Question: I am having some performance issues with Core Data and I was hoping someone could give me some tips on how to improve it. When calling 'save:' for my 'NSManagedObjectContext', I am experiencing save times of over 1 second for a single entity. I am performing the save on the main thread, so it is locking up the GUI during that time, which is unacceptable. Here is my code that is doing the save; this code is initiated after modifying a 'description' field for a 'WTSRecord':
'''
- (void)saveRecord:(WTSRecord *)record
success:(void (^)(WTSRecord *record))success
failure:(void (^)(NSError *error))failure {
DDLogVerbose(@"saveRecord: %@", record.objectID);
if (record.recordId != nil) {
//mark this record as a pending modify if it has a database id
record.pendingModify = [NSNumber numberWithBool:YES];
}
NSError *error;
NSManagedObjectContext *context = record.managedObjectContext;
NSTimeInterval startTime = [[NSDate date] timeIntervalSince1970];
if (![context saveToPersistentStore:&error]) {
failure(error);
} else {
NSLog(@"time to persist record: %f", ([[NSDate date] timeIntervalSince1970] - startTime));
...do other stuff here...
}
}
'''
I turned on SQL debug, and Core Data is just updating one record and doesn't appear to be doing anything out of the ordinary:
'''
2014-08-13 11:25:32.528 Identify[5395:60b] CoreData: sql: BEGIN EXCLUSIVE
2014-08-13 11:25:32.530 Identify[5395:60b] CoreData: sql: UPDATE ZWTSRECORD SET ZDESC = ?, Z_OPT = ? WHERE Z_PK = ? AND Z_OPT = ?
2014-08-13 11:25:32.531 Identify[5395:60b] CoreData: details: SQLite bind[0] = "ffffffffffffuuuuiiiiuu"
2014-08-13 11:25:32.532 Identify[5395:60b] CoreData: details: SQLite bind[1] = (int64)48
2014-08-13 11:25:32.533 Identify[5395:60b] CoreData: details: SQLite bind[2] = (int64)306
2014-08-13 11:25:32.534 Identify[5395:60b] CoreData: details: SQLite bind[3] = (int64)47
2014-08-13 11:25:32.535 Identify[5395:60b] CoreData: sql: COMMIT
2014-08-13 11:25:32.538 Identify[5395:60b] time to persist record: 1.376321
'''
This seems like a very simple update and really shouldn't take that long. There are around 40 'WTSRecord's in the sqllite database in this scenario. If I delete the sqllite store and am just modifying one 'WTSRecord', the time to persist is less than a 1/20th of a second.
I saw <URL> on cocoanetics about asynchronous saving, but I just want to know first if I am doing something fundamentally wrong before I go down that route. Thanks in advance!
Attached is a screenshot of the Time Profiler. It looks like a 1.3 seconds is dedicated to running the 'controllerDidChangeContent:' in my 'UITableViewController', which is drawing table view cells. Why would this be taking that long??

Here are my 'NSFetchedResultsControllerDelegate' methods. They didn't really change from the boilerplate Apple code:
'''
- (void)controllerWillChangeContent:(NSFetchedResultsController *)controller
{
DDLogVerbose(@"FRC calling beginUpdates in controllerWillChangeContent");
[self.tableView beginUpdates];
DDLogVerbose(@"FRC done calling beginUpdates in controllerWillChangeContent");
}
- (void)controller:(NSFetchedResultsController *)controller didChangeSection:(id <NSFetchedResultsSectionInfo>)sectionInfo
atIndex:(NSUInteger)sectionIndex forChangeType:(NSFetchedResultsChangeType)type
{
switch(type) {
case NSFetchedResultsChangeInsert:
DDLogVerbose(@"FRC inserted section");
[self.tableView insertSections:[NSIndexSet indexSetWithIndex:sectionIndex] withRowAnimation:UITableViewRowAnimationFade];
break;
case NSFetchedResultsChangeDelete:
DDLogVerbose(@"FRC deleted section");
[self.tableView deleteSections:[NSIndexSet indexSetWithIndex:sectionIndex] withRowAnimation:UITableViewRowAnimationFade];
break;
}
}
- (void)controller:(NSFetchedResultsController *)controller didChangeObject:(id)anObject
atIndexPath:(NSIndexPath *)indexPath forChangeType:(NSFetchedResultsChangeType)type
newIndexPath:(NSIndexPath *)newIndexPath
{
UITableView *tableView = self.tableView;
switch(type) {
case NSFetchedResultsChangeInsert:
DDLogVerbose(@"FRC inserted object");
[tableView insertRowsAtIndexPaths:@[newIndexPath] withRowAnimation:UITableViewRowAnimationFade];
break;
case NSFetchedResultsChangeDelete:
DDLogVerbose(@"FRC deleted object");
[tableView deleteRowsAtIndexPaths:@[indexPath] withRowAnimation:UITableViewRowAnimationFade];
break;
case NSFetchedResultsChangeUpdate:
DDLogVerbose(@"FRC updated object");
[self configureCell:[tableView cellForRowAtIndexPath:indexPath] atIndexPath:indexPath];
break;
case NSFetchedResultsChangeMove:
DDLogVerbose(@"FRC moved objects");
[tableView deleteRowsAtIndexPaths:@[indexPath] withRowAnimation:UITableViewRowAnimationFade];
[tableView insertRowsAtIndexPaths:@[newIndexPath] withRowAnimation:UITableViewRowAnimationFade];
break;
}
}
- (void)controllerDidChangeContent:(NSFetchedResultsController *)controller
{
DDLogVerbose(@"FRC calling endUpdates in controllerDidChangeContent");
[self.tableView endUpdates];
DDLogVerbose(@"FRC done calling endUpdates in controllerDidChangeContent");
}
'''
I added in some printouts and found that the vast majority of the time is spent in '[self.tableView endUpdates]'. Here is a printout of my logs:
'''
2014-08-14 10:44:39:663 Identify[5718:60b] Saving to context(<NSManagedObjectContext: 0x145b82c0>)
2014-08-14 10:44:39:666 Identify[5718:60b] FRC calling beginUpdates in controllerWillChangeContent
2014-08-14 10:44:39:666 Identify[5718:60b] FRC done calling beginUpdates in controllerWillChangeContent
2014-08-14 10:44:39:668 Identify[5718:60b] FRC updated object
**2014-08-14 10:44:39:671 Identify[5718:60b] FRC calling endUpdates in controllerDidChangeContent
**2014-08-14 10:44:40:889 Identify[5718:60b] FRC done calling endUpdates in controllerDidChangeContent
2014-08-14 10:44:41:018 Identify[5718:60b] Time to save in context(<NSManagedObjectContext: 0x145b82c0>): 1.355229
'''
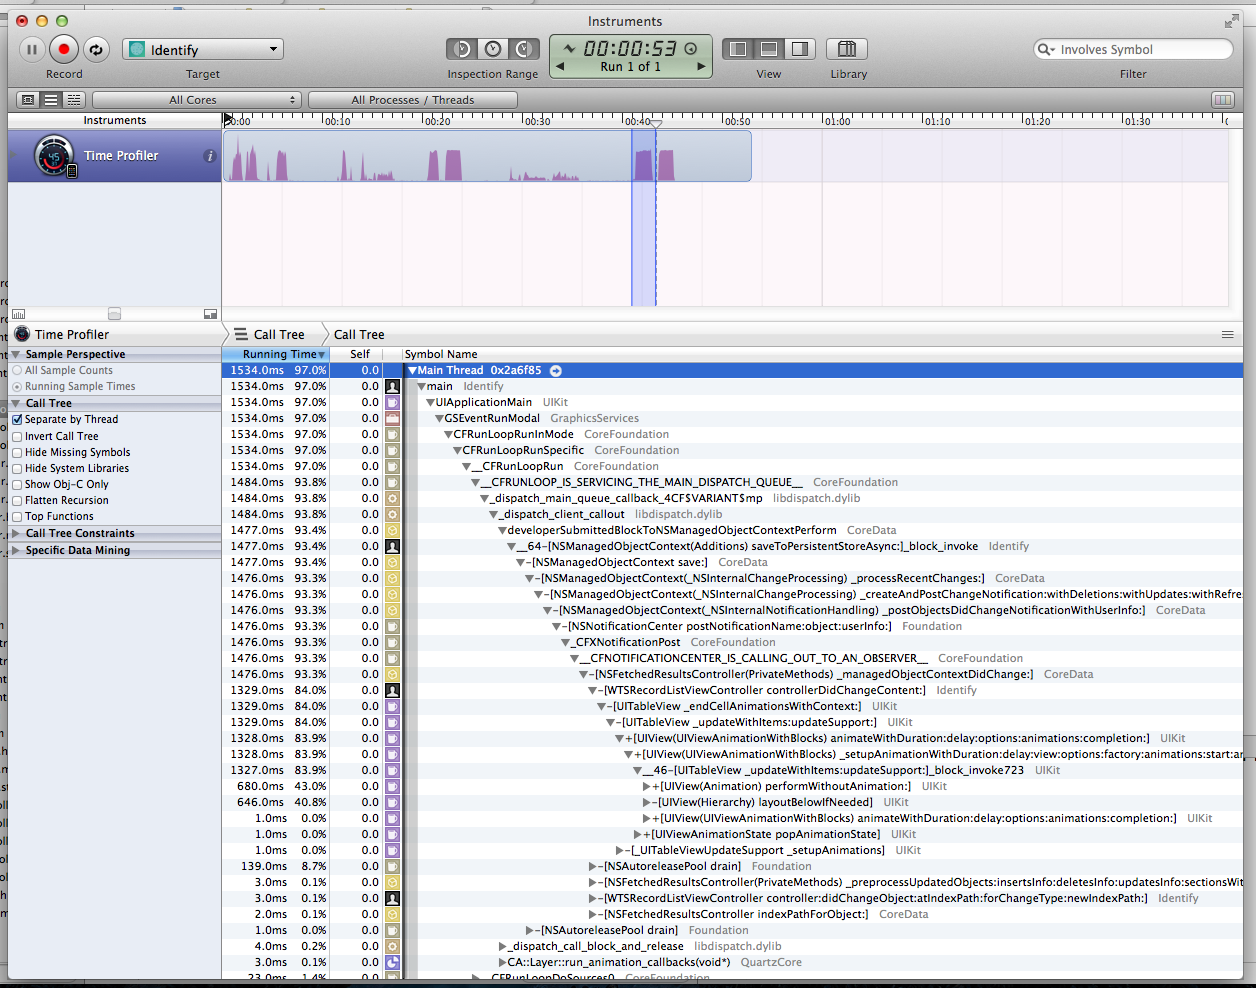
Answer: OK, I think I figured it out. The solution involved two parts:
<URL>:
'''
- (void)viewWillAppear:(BOOL)animated {
[super viewWillAppear:animated];
if (self.needsFetch) {
self.needsFetch = NO;
[self.fetchedResultsController performFetch:nil];
}
if (self.needsReload) {
self.needsReload = NO;
[self.tableView reloadData];
}
}
- (void)controllerWillChangeContent:(NSFetchedResultsController *)controller
{
//don't update the table view if it isn't being displayed
if (!self.tableView.window) {
self.needsReload = YES;
return;
}
DDLogVerbose(@"FRC calling beginUpdates in controllerWillChangeContent. results list controller type: %i", self.type);
[self.tableView beginUpdates];
DDLogVerbose(@"FRC done calling beginUpdates in controllerWillChangeContent");
}
- (void)controller:(NSFetchedResultsController *)controller didChangeObject:(id)anObject
atIndexPath:(NSIndexPath *)indexPath forChangeType:(NSFetchedResultsChangeType)type
newIndexPath:(NSIndexPath *)newIndexPath
{
//don't update the table view if it isn't being displayed
if (!self.tableView.window) {
if (type == NSFetchedResultsChangeDelete) {
NSLog(@"setting needs fetch");
self.needsFetch = YES;
}
return;
}
UITableView *tableView = self.tableView;
...same as before...
}
OTHER FRC DELEGATE FUNCTIONS NEED WINDOW NULL CHECK ALSO
'''
I also improved the way I was calling '<URL>, I constructed this method in my own 'NSManagedObjectContext' category that will perform the Core Data saves asynchronously with a block callback:
'''
- (void)saveToPersistentStoreAsync:(void (^)(NSError *error))block {
[self performBlock:^{
DDLogVerbose(@"Saving to context(%@)", self);
NSTimeInterval startTime = [[NSDate date] timeIntervalSince1970];
NSError *error;
if (![self save:&error]) {
if (block) {
dispatch_async(dispatch_get_main_queue(), ^{
block(error);
});
}
} else {
DDLogVerbose(@"Time to save in context(%@): %f", self, ([[NSDate date] timeIntervalSince1970] - startTime));
if (self.parentContext) {
[self.parentContext saveToPersistentStoreAsync:block];
} else {
if (block) {
dispatch_async(dispatch_get_main_queue(), ^{
block(nil);
});
}
}
}
}];
}
'''
All in all, my UI is MUCH more responsive after both of these changes. I'm hoping I didn't do anything that'll cause some sort of a race condition in the future, but here's hoping this will work for me!